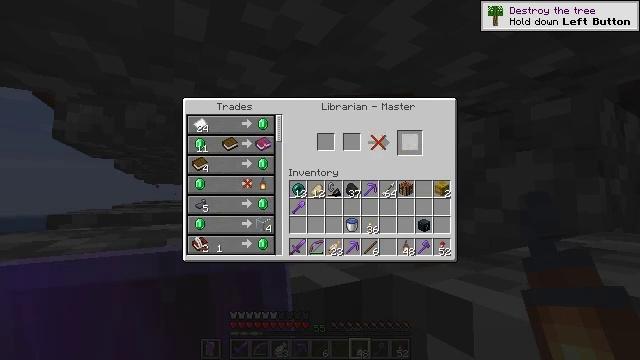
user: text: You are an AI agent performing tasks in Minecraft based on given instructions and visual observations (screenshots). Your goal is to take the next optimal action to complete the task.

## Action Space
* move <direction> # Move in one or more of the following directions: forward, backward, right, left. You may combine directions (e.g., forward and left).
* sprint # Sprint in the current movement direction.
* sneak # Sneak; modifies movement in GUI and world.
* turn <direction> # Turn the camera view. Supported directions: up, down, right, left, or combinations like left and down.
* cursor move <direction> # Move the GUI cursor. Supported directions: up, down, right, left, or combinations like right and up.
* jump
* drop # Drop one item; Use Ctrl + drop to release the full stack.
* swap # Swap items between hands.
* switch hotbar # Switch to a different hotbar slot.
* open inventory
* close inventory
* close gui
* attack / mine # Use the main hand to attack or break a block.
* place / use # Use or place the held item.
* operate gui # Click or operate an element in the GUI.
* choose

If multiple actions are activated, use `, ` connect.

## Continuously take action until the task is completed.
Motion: motion action
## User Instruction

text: Create a lantern at the crafting table.
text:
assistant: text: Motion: sneak, attack / mine